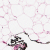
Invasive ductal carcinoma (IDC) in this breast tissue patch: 0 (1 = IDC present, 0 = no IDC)